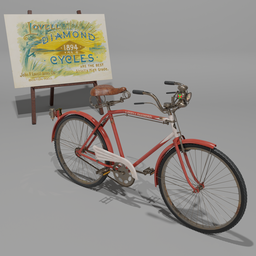
Label: mechanical